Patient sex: M
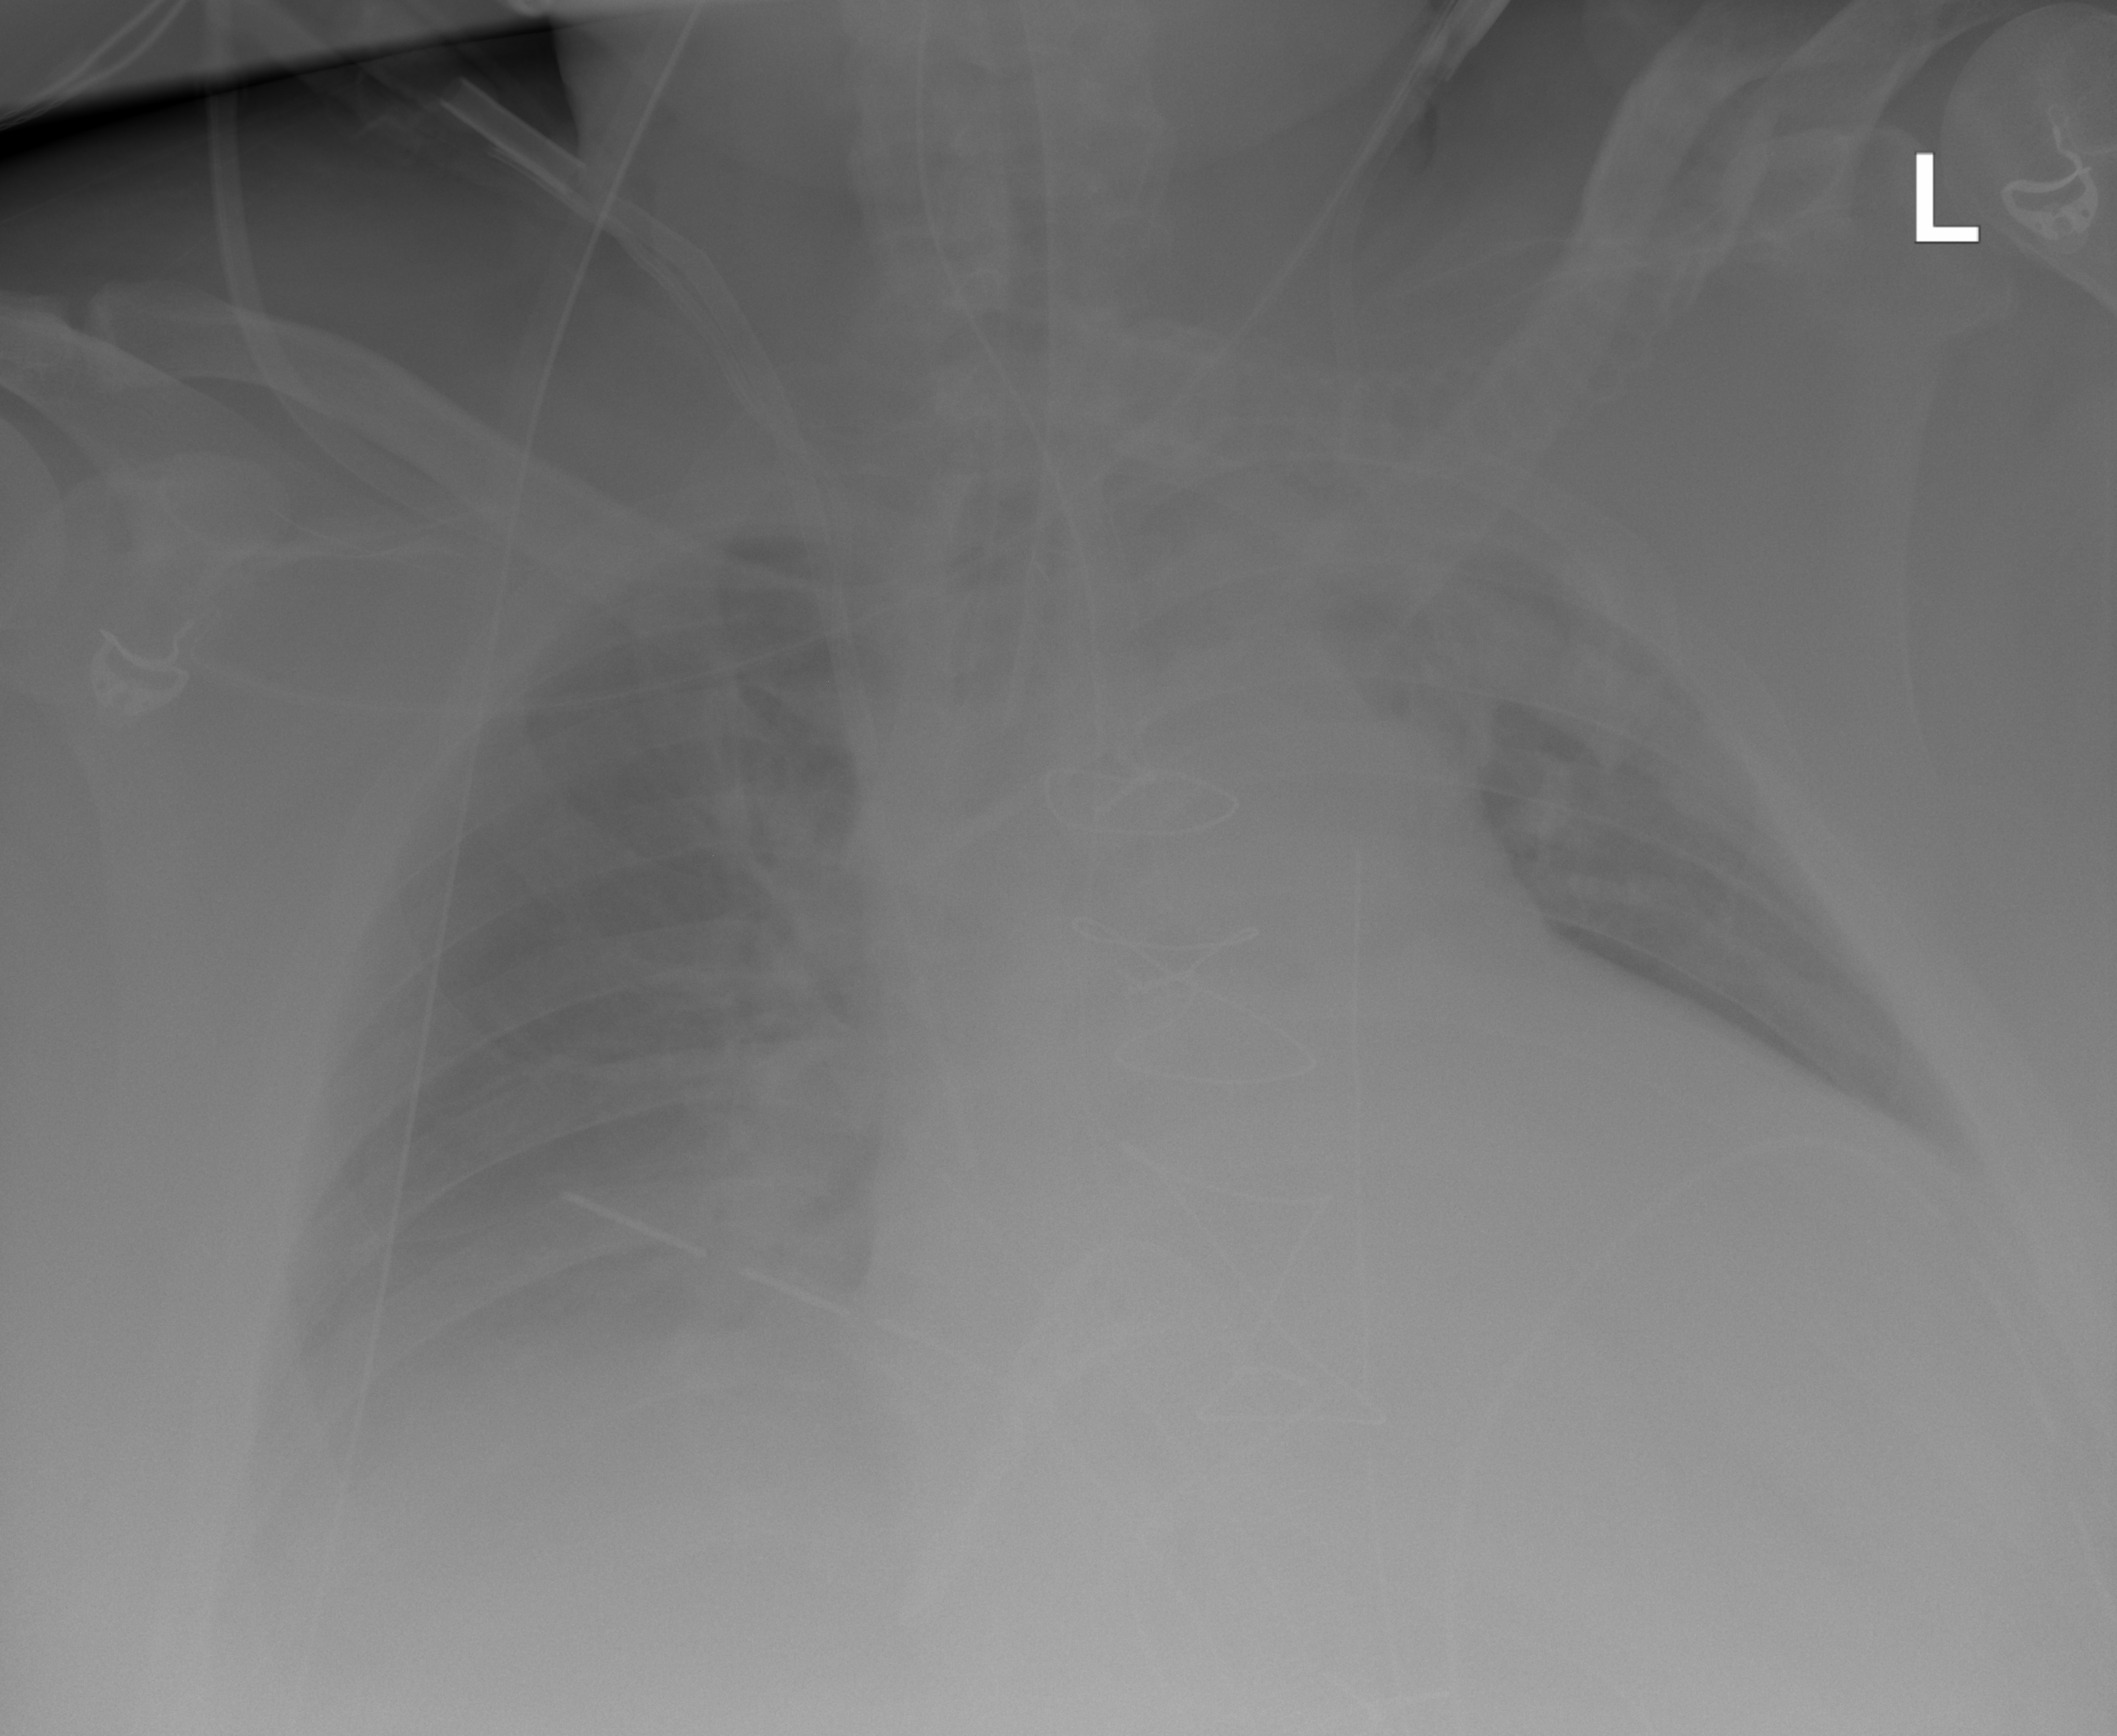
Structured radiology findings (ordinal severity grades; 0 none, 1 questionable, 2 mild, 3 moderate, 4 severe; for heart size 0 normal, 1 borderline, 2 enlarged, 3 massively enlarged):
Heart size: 2
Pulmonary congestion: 2
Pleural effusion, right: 2
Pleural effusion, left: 2
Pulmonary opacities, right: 1
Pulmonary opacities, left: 0
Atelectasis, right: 2
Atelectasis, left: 1